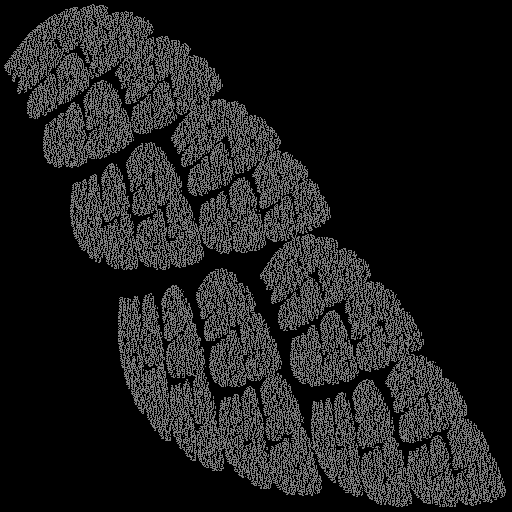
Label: shieldfern